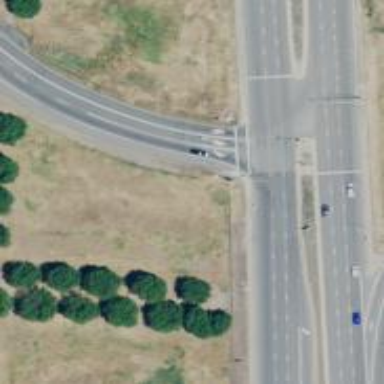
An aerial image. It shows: Solid stop line on the road marking.